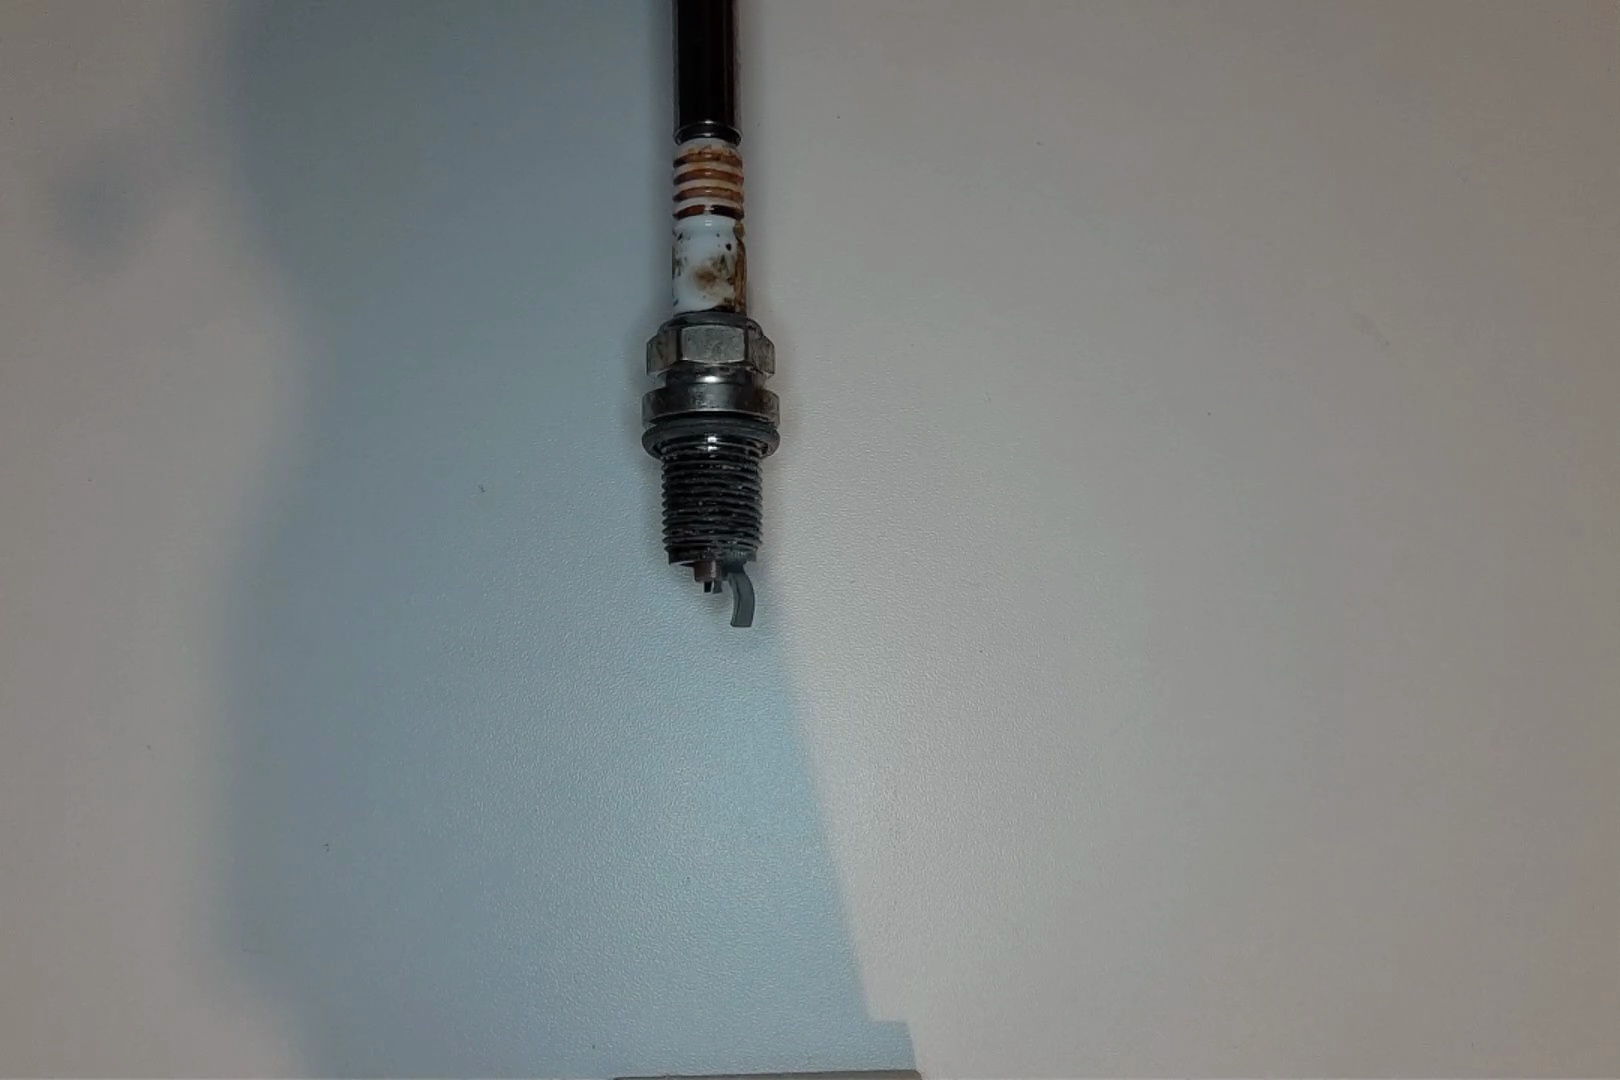
Label: anomaly